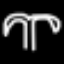
Label: palm tree